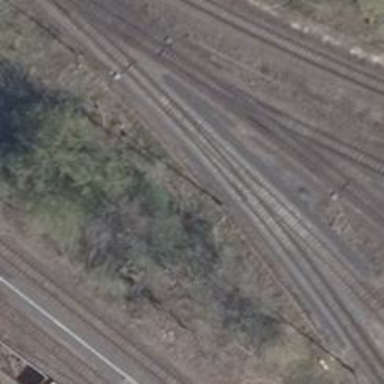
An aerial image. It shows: Railway switch.